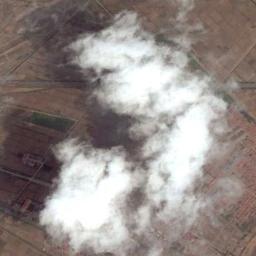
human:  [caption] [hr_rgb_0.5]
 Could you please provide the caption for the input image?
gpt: There were thick clouds in the air, And we could barely see anything on the ground .

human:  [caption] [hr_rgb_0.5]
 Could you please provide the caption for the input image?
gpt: The white cloud is above bare farmland .

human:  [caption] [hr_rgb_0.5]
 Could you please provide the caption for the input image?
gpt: The cumulus clouds are located above the khaki farmland and some buildings are next to the farmland .

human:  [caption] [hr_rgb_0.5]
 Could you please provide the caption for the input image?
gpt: The clouds are in the air and the clouds are cast on the green and brown fields .

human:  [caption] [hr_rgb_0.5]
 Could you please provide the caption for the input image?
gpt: There are some white clouds over many brown farmlands .